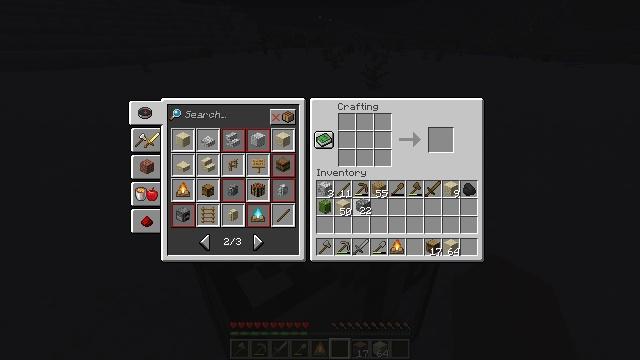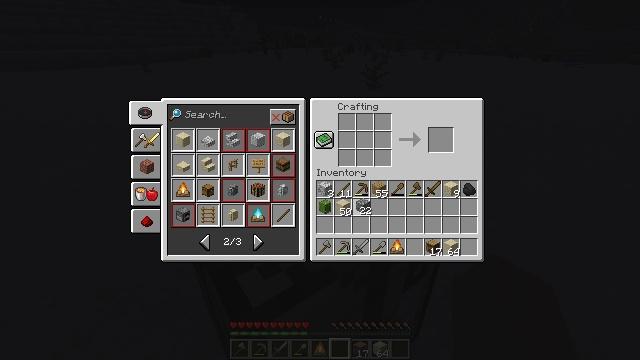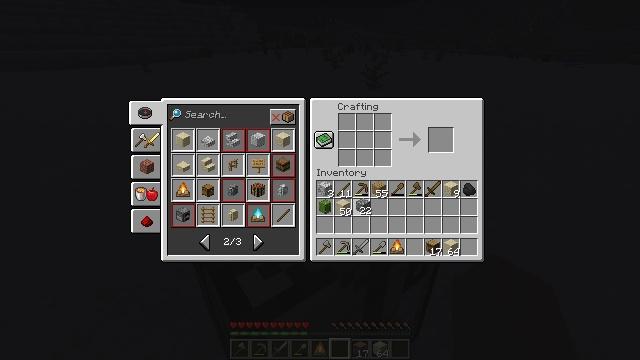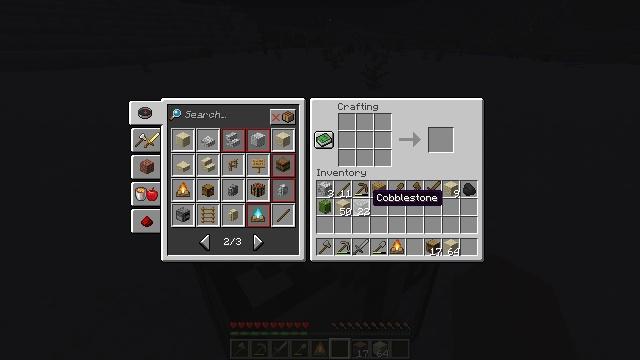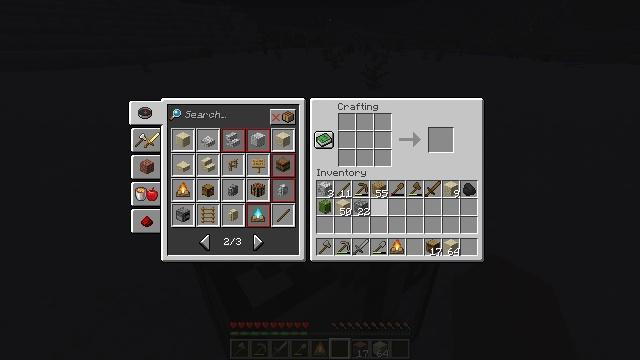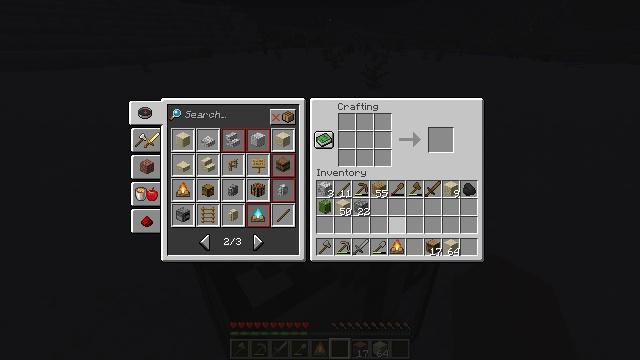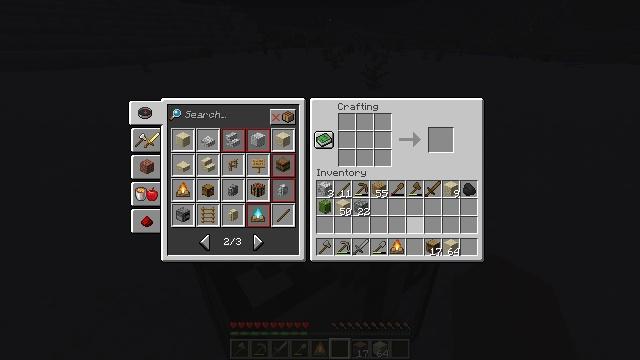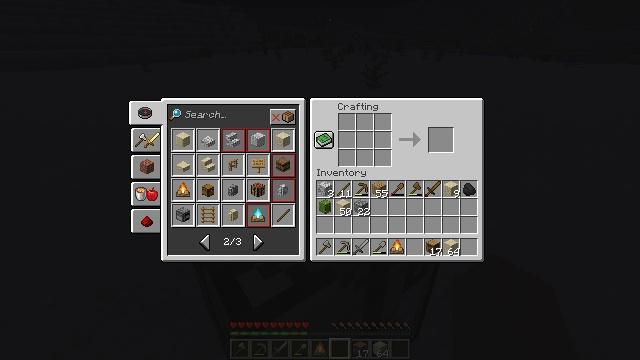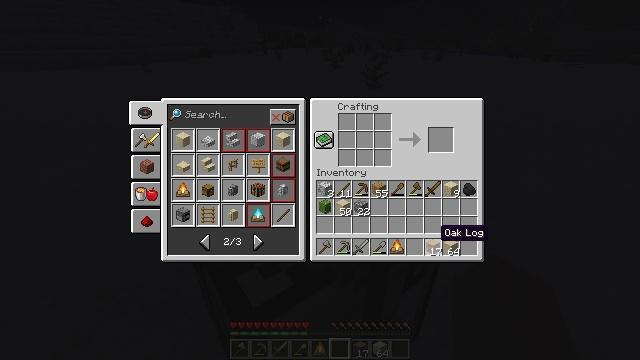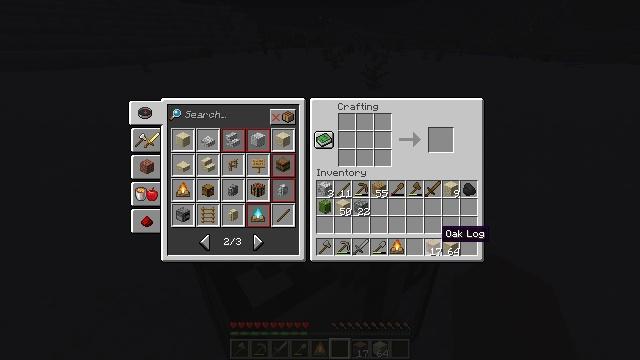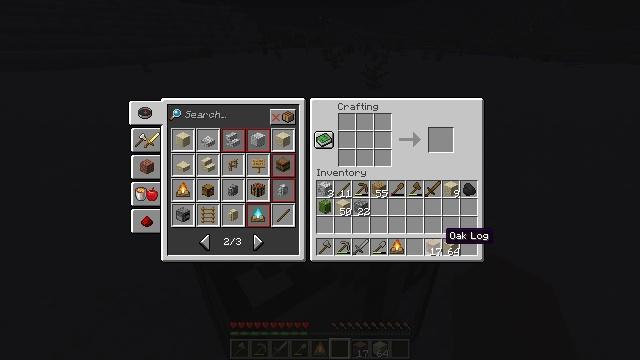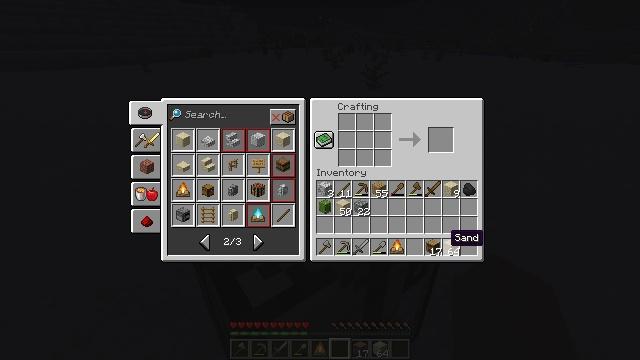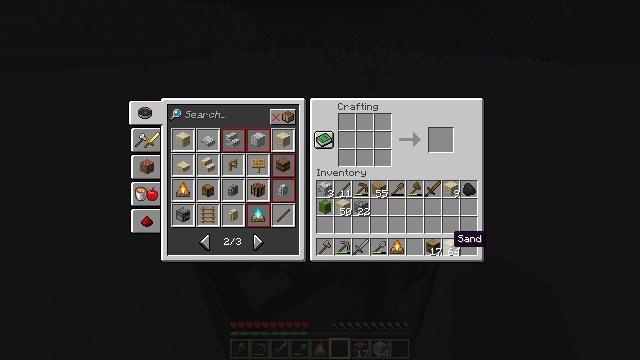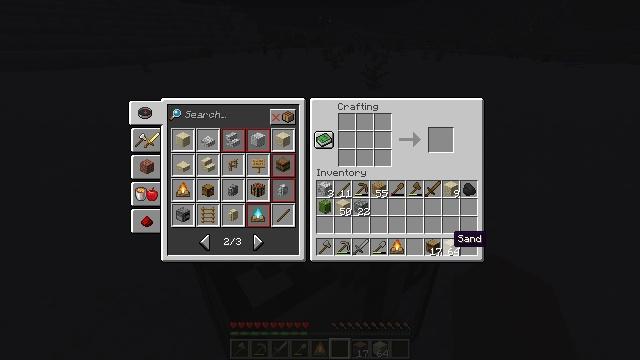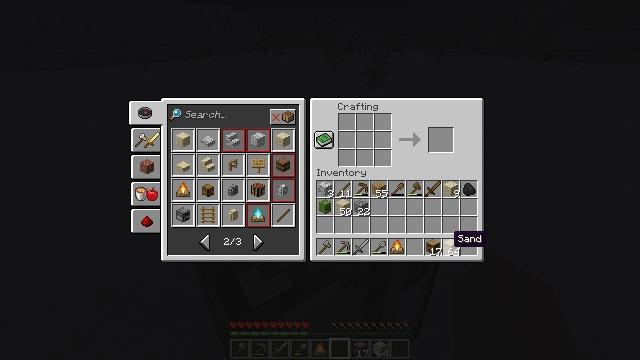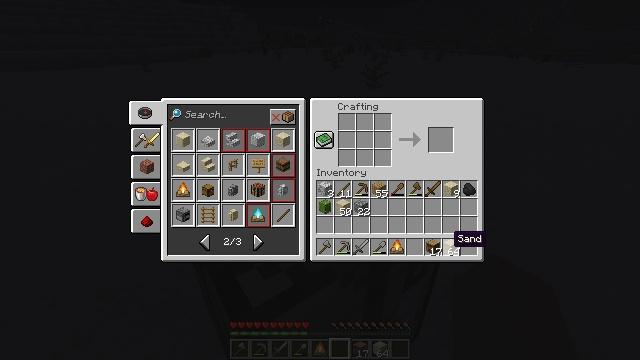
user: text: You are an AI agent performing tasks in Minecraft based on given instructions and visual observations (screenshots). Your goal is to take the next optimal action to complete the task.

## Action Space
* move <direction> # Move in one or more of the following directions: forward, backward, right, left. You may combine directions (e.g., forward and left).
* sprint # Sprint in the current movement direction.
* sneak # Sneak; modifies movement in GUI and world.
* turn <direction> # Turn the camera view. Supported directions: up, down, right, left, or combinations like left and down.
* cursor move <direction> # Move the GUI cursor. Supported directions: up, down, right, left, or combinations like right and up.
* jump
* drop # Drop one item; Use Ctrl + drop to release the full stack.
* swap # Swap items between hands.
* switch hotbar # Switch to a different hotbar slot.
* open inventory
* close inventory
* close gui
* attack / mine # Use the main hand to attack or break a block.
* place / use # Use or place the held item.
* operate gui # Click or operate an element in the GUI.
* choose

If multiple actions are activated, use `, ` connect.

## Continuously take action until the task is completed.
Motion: motion action
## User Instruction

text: drop campfire
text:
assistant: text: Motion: operate gui
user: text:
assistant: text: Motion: operate gui
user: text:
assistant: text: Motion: no_op
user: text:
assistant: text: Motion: cursor move right
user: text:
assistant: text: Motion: cursor move right and down
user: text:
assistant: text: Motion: cursor move right and down
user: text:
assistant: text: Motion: cursor move right
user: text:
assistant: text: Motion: cursor move right
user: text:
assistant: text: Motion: no_op
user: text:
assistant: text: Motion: no_op
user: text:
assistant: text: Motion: no_op
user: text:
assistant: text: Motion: no_op
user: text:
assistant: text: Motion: no_op
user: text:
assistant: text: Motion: no_op
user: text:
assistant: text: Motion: no_op
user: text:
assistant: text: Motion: no_op
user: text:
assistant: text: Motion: no_op
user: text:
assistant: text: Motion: no_op
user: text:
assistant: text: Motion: no_op
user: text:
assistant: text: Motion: no_op
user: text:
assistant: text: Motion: no_op
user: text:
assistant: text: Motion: no_op
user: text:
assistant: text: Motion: no_op
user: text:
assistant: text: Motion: no_op
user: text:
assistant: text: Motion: operate gui
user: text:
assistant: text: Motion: cursor move left, operate gui
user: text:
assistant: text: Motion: cursor move left, operate gui
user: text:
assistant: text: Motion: cursor move left and up, operate gui
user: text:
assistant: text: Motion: cursor move left, operate gui
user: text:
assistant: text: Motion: operate gui